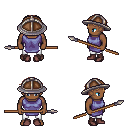
a pixel art fantasy rpg character, male body template, human, dark skin, chain tabard jacket, white pants, light blonde short bangs hairstyle, chain helm, maroon shoes, spear, four views (front, back, left, right), 2x2 character sprite sheet, small pixel art, hard edges, no anti-aliasing